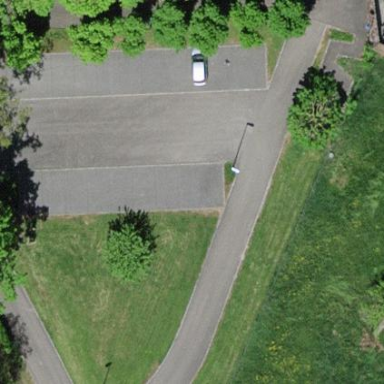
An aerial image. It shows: Parking area.